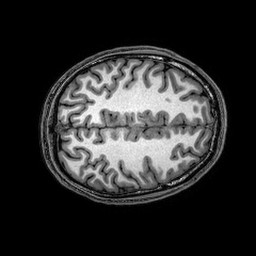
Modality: T1w
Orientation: axial
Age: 23
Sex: male